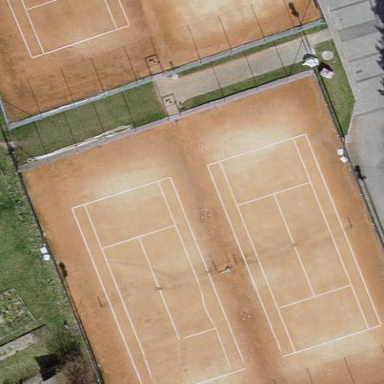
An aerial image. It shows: Tartan tennis court in leisure land pitch.